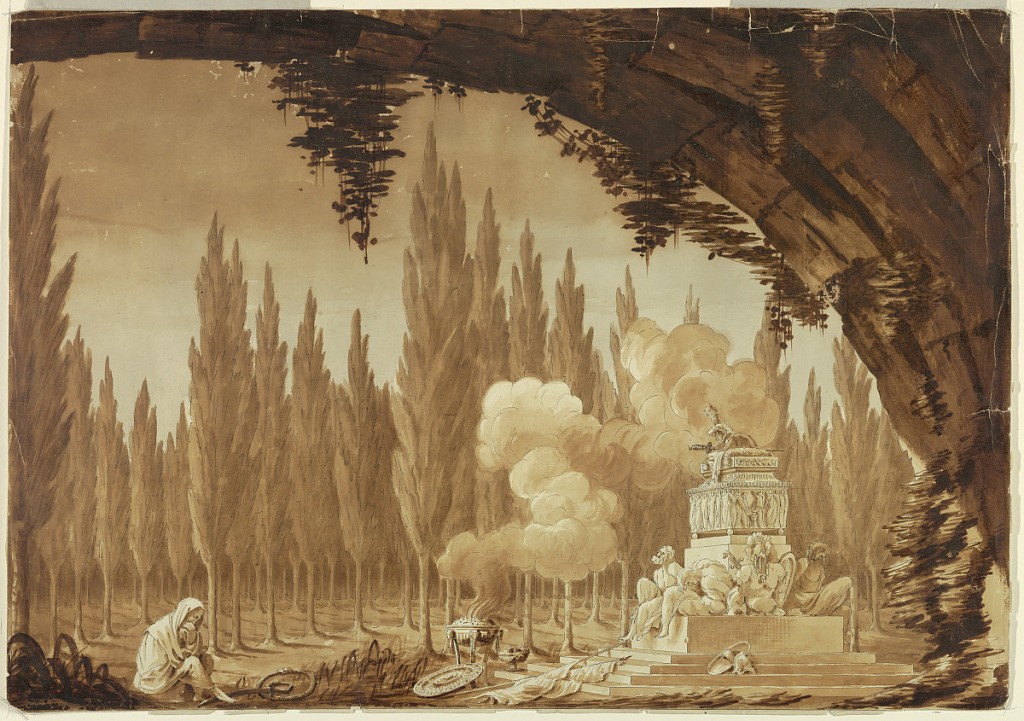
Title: Design for Decoration, Tomb in Wood
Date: ca. 1800
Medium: Pen and bistre ink, brush and wash on paper
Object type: Drawing
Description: Horizontal rectangle. View through arch of wooded area with tomb at right, richly decorated sarcophagus of distinguished officer. Hat, sword, and sash on top of tomb. At center, large incense burner with clouds of smoke emanating towards monument. At left, a figure in mourner's hood cradles child and contemplates sword on ground, inscribed "MARENGO."